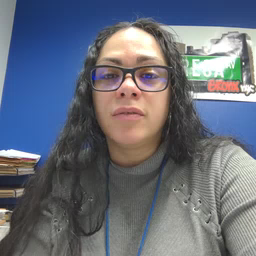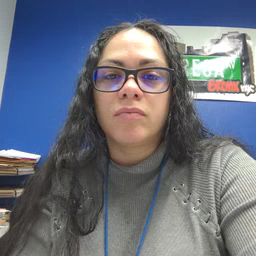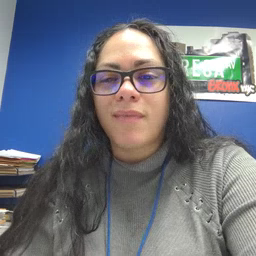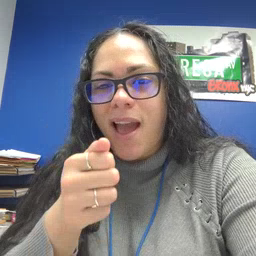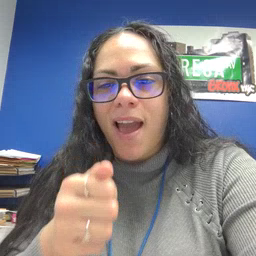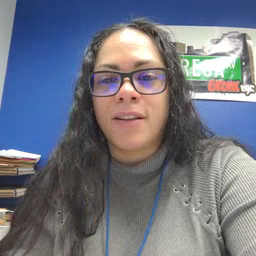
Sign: hide